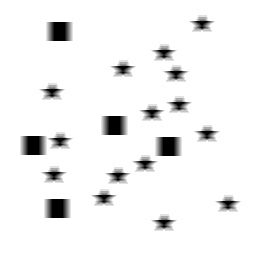
Squares: 5
Triangles: 0
Stars: 15
Total shapes: 20